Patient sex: F
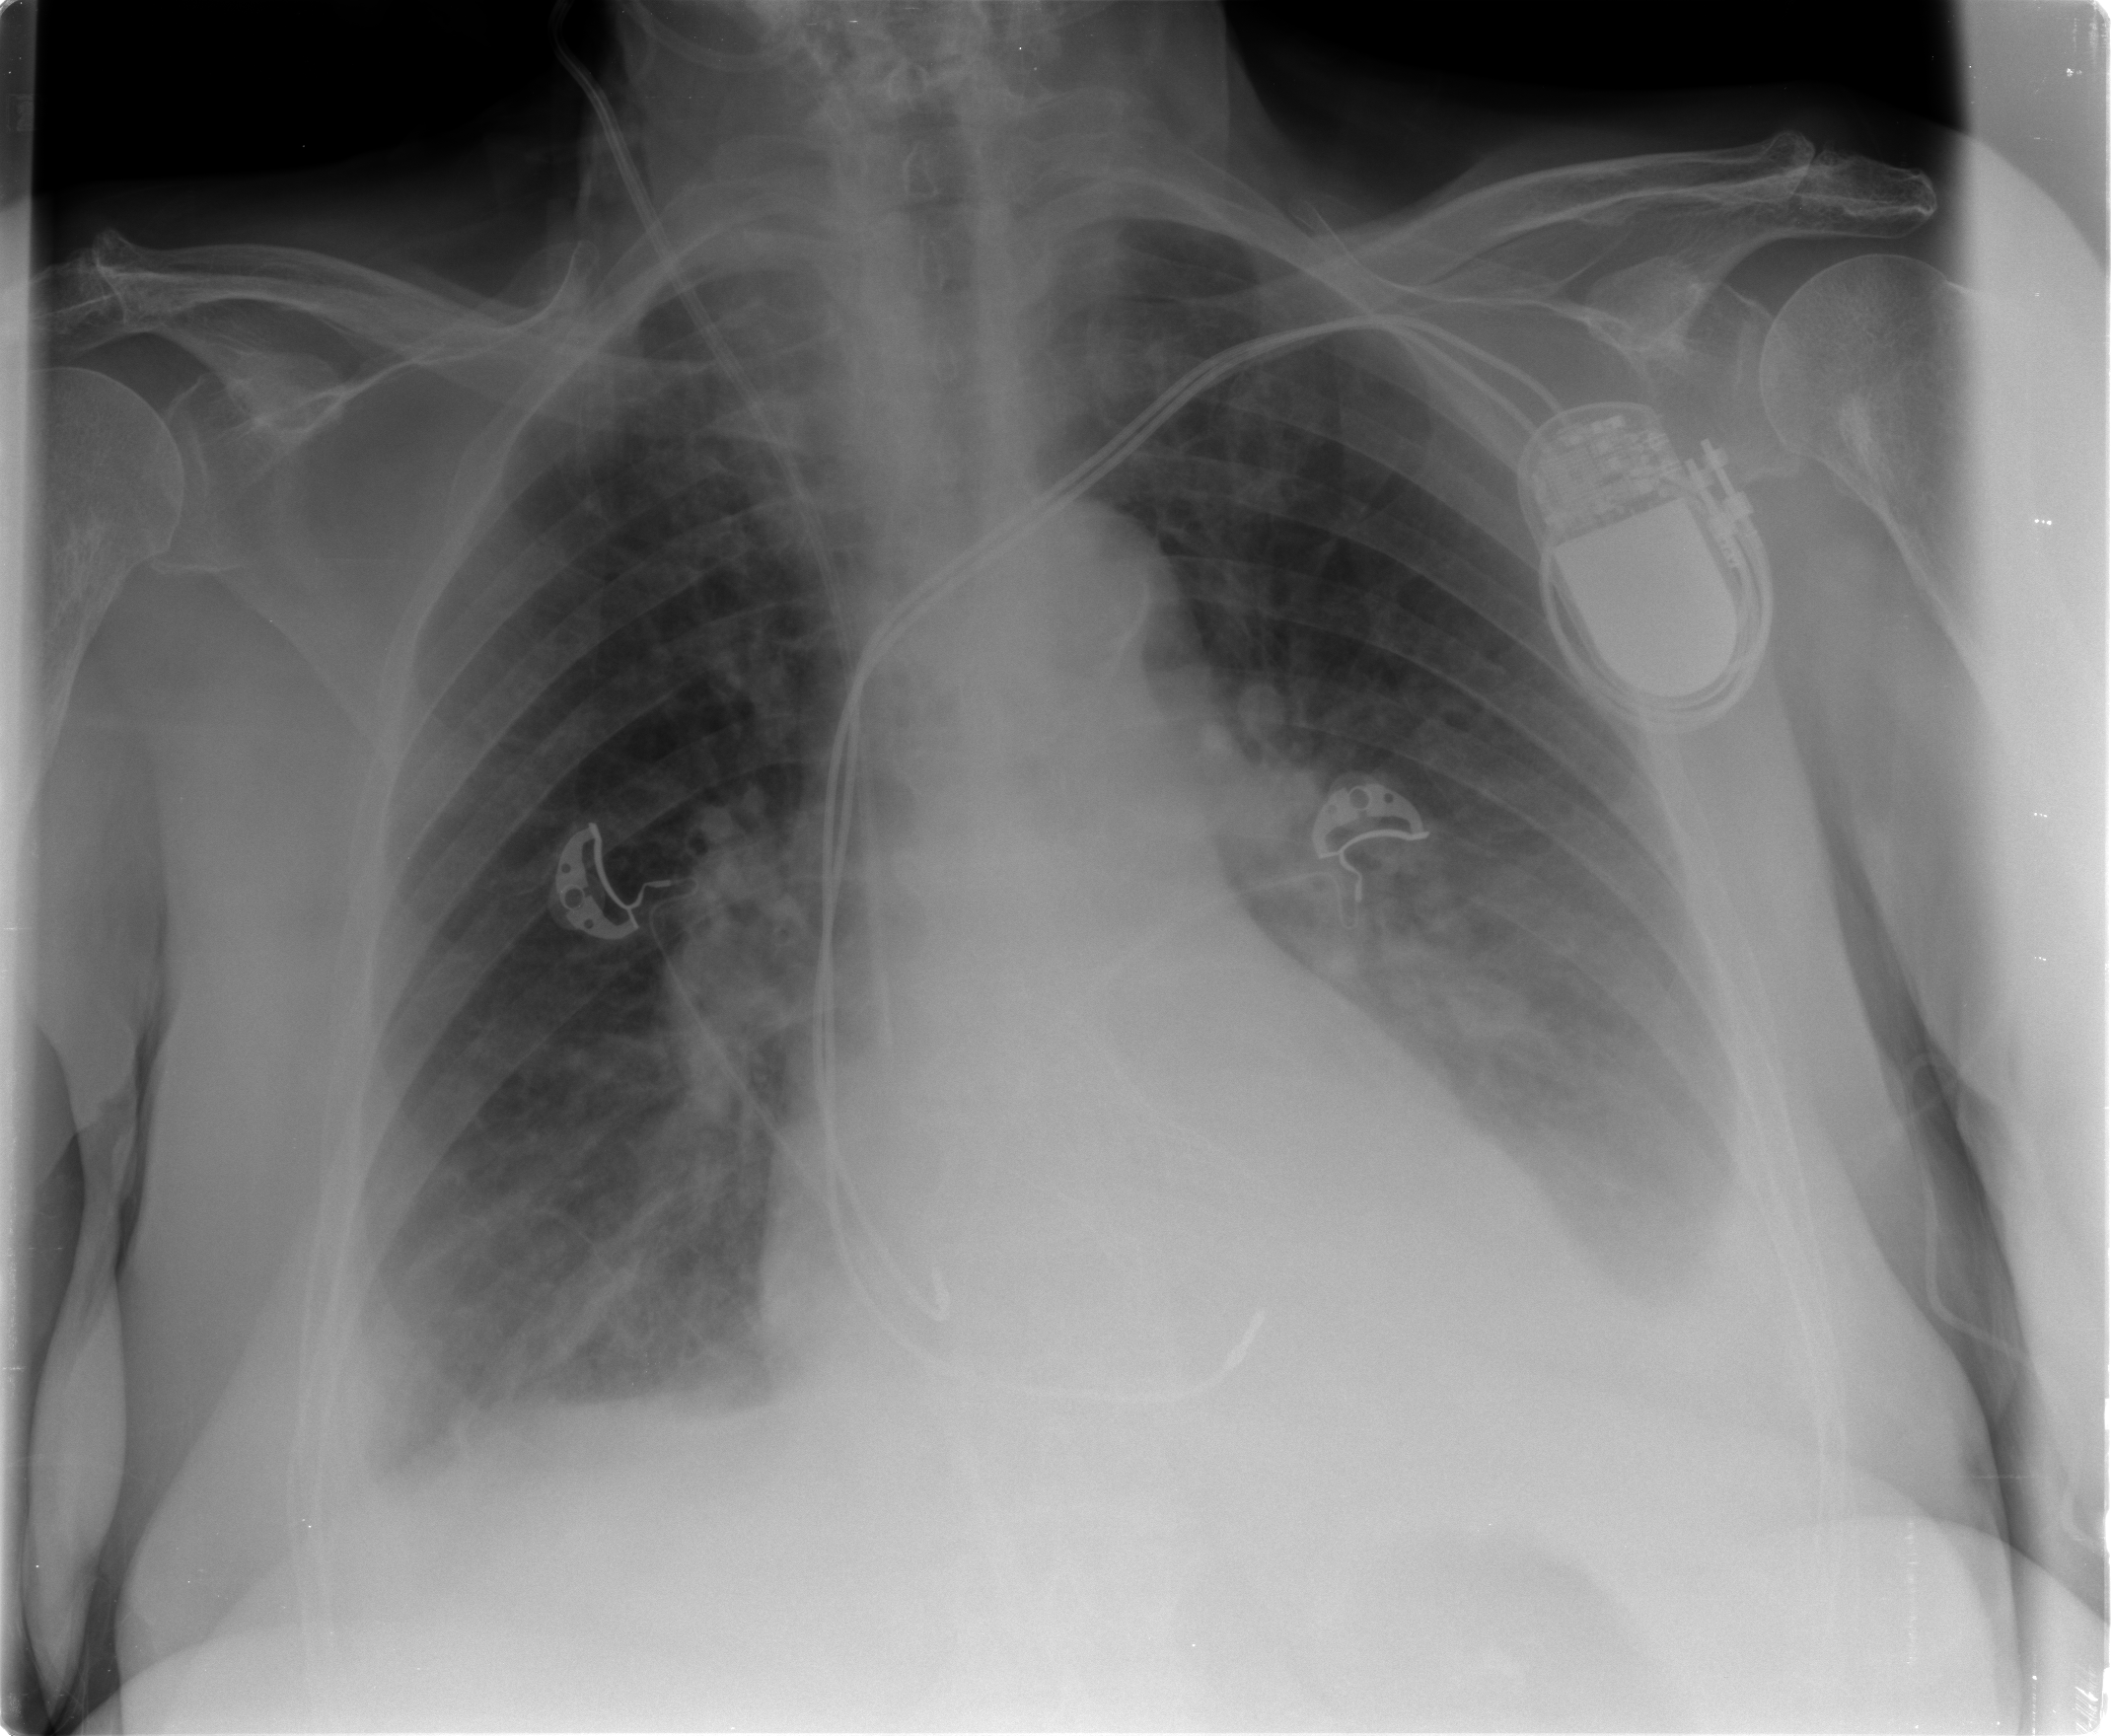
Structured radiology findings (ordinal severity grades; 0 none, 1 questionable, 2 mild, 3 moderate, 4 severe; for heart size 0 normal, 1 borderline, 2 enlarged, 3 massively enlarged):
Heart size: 1
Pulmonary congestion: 2
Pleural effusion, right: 0
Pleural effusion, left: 2
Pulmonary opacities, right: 0
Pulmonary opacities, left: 0
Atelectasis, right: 2
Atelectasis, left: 2